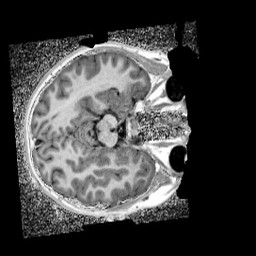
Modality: UNIT1_denoised
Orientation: axial
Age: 11
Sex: female
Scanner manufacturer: siemens
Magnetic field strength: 3 T
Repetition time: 4 s
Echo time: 0.00299 s